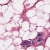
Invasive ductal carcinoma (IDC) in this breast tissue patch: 0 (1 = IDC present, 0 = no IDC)